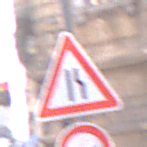
Verkehrszeichen: EinseitigVerengteFahrbahnRechts
Zusatzzeichen unten: Ueberholverbot
Umgebung: Outdoor, Urban
Tageszeit: SunriseSunset
Wetter: PartlyCloudy
Licht: Natural
Jahreszeit: NotSpecified
Kontrast: LowContrast